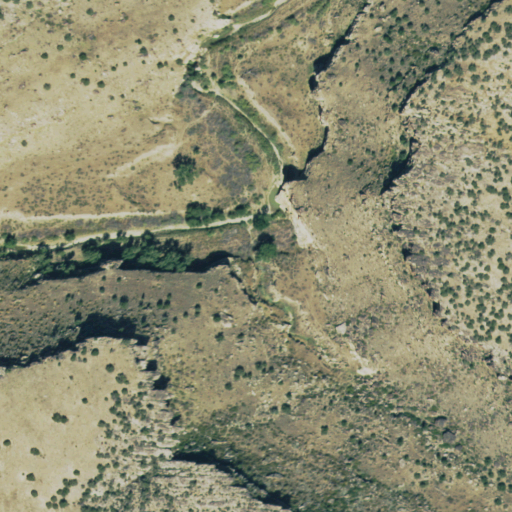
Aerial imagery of valley in Colorado named Hixson Canyon containing shrub and grassland